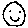
Label: smiley face